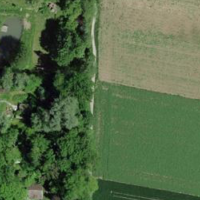
EUNIS habitat code: 25
Species observed at this site:
Geum rivale